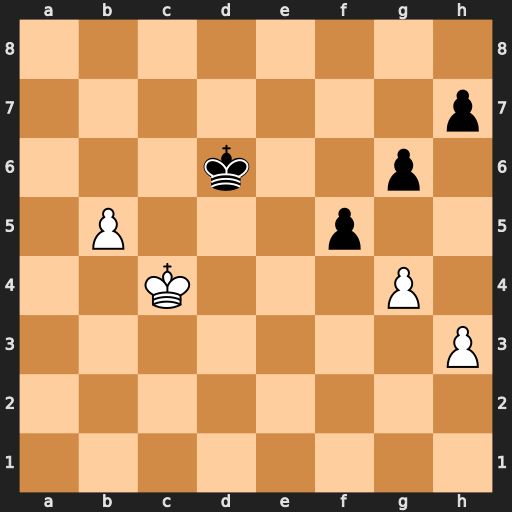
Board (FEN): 8/7p/3k2p1/1P3p2/2K3P1/7P/8/8
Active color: w
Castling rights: -
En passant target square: -
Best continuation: gxf5 gxf5 Kd4